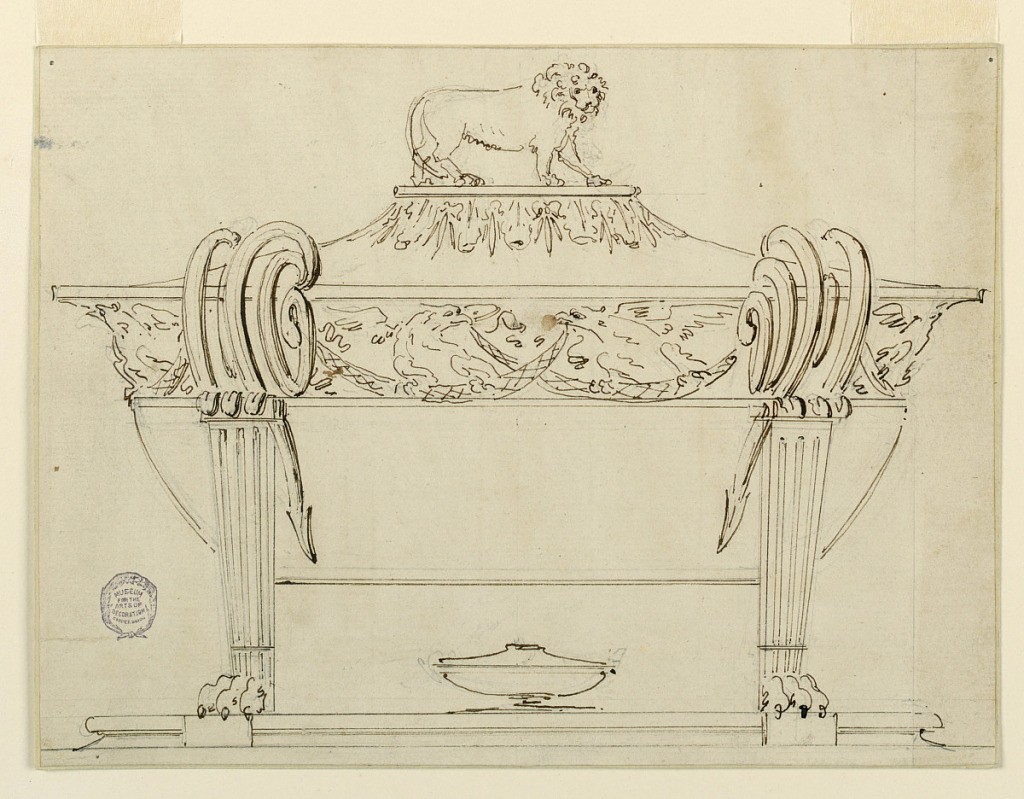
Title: Elevation of a Tureen
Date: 1775–1800
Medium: Pen and ink on paper
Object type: Drawing
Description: Tureen with lion paw feet and fluted pilaster legs. Scrolling handles above pilasters. Frieze wit eagles and festoons. At top, a small platform with the figure of a lion facing right.